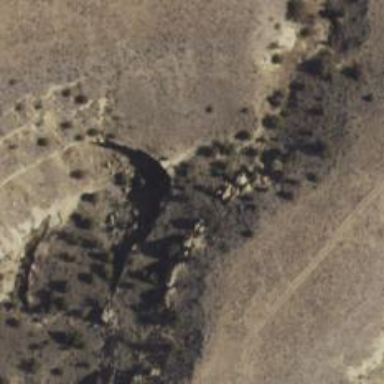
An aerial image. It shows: Natural cliff.